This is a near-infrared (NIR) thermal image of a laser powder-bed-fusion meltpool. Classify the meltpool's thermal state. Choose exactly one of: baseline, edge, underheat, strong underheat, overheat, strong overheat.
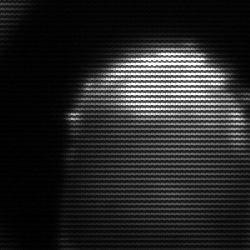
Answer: edge